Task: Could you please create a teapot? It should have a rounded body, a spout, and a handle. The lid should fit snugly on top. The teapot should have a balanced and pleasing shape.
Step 39:
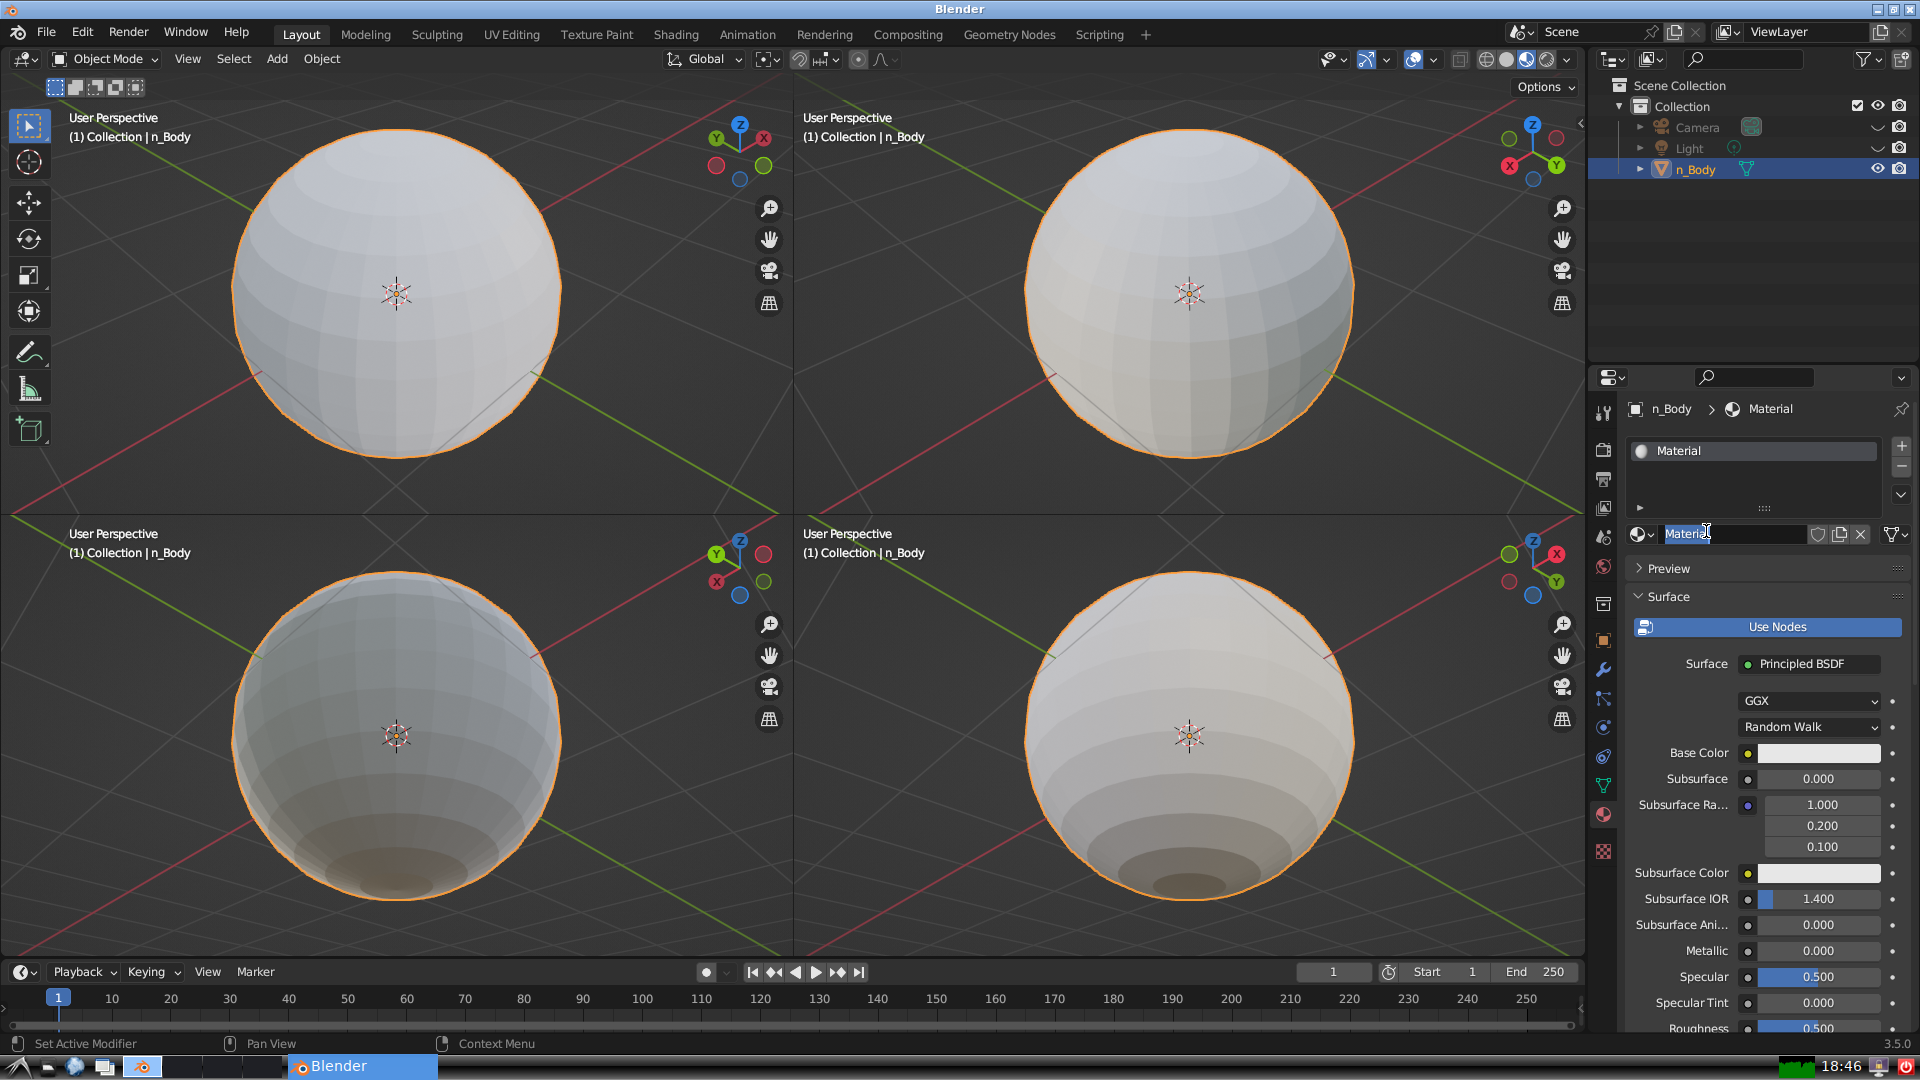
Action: input_text: n_TeapotColor